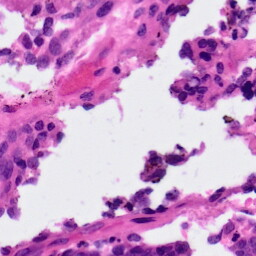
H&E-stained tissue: Ovarian